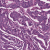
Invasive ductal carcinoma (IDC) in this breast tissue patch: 1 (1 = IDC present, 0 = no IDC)